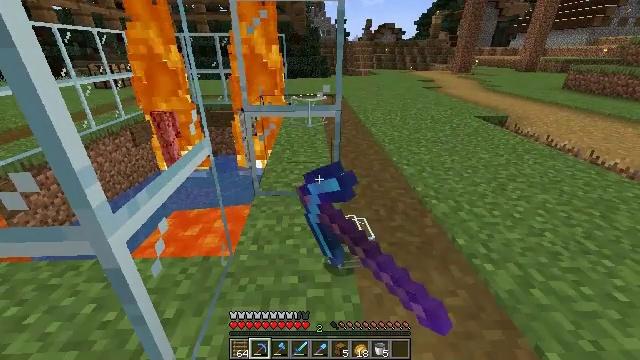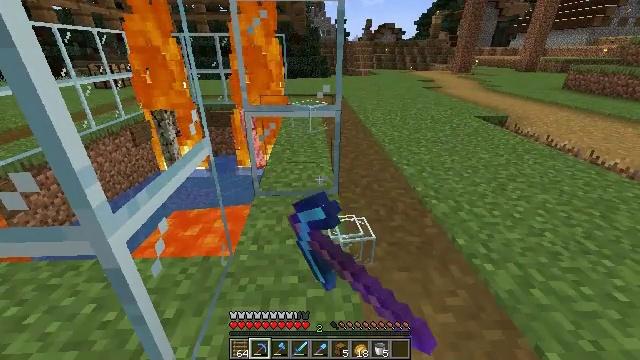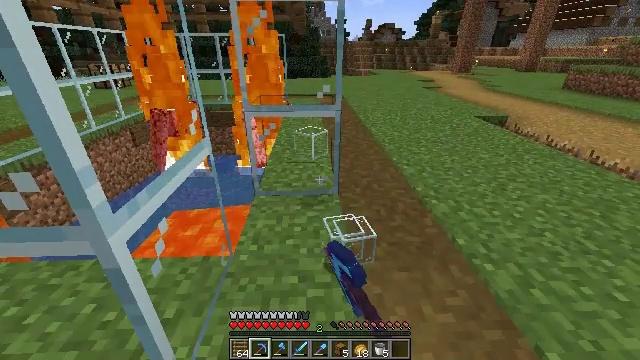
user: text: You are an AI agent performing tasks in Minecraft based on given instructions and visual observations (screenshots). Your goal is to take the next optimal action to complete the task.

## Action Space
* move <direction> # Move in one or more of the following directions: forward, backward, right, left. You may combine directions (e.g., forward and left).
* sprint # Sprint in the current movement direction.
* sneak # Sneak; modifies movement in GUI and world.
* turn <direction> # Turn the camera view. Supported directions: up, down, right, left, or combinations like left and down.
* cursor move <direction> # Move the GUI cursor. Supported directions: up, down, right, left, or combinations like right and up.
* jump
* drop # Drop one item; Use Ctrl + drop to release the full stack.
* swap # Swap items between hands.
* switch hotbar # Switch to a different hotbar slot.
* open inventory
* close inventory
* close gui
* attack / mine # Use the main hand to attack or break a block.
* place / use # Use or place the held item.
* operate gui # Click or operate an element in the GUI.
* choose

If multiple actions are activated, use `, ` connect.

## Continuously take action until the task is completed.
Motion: motion action
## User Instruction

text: Shatter the glass to collect it.
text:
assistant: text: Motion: attack / mine
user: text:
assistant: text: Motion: attack / mine
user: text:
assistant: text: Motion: attack / mine